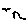
Label: bird